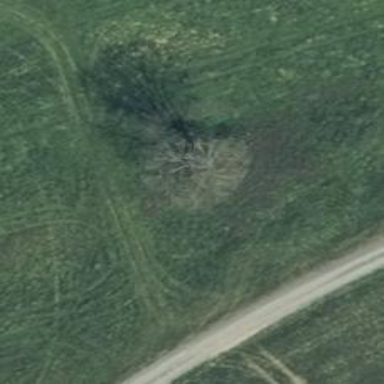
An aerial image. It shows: Single tag "natural: tree."